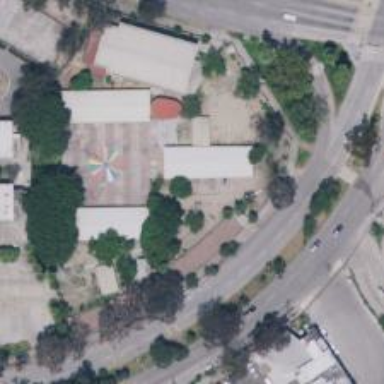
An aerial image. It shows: Kindergarten.